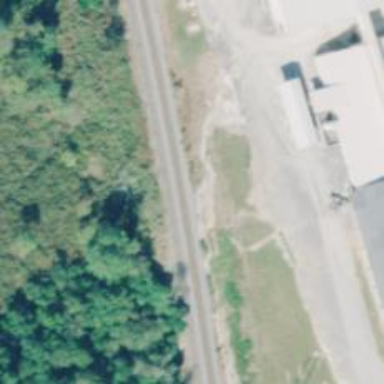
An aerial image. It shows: Abandoned railway spur.